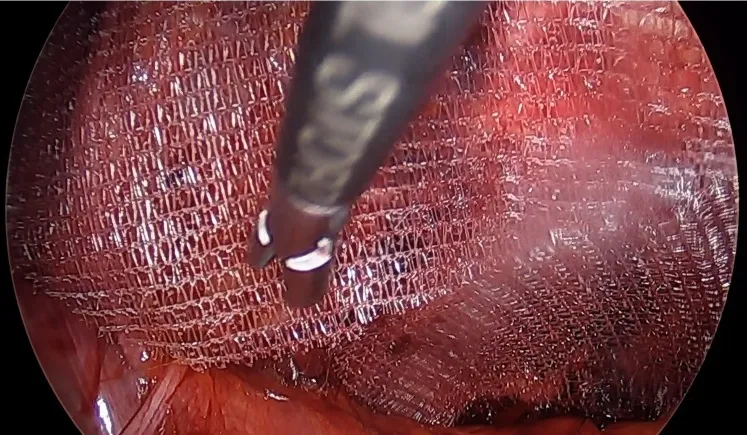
Demonstrating the self-gripping mesh repair of the left sided obturator hernia.
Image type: endoscopy (gi_endoscopy)